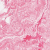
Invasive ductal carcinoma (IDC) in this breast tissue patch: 0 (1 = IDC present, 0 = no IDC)